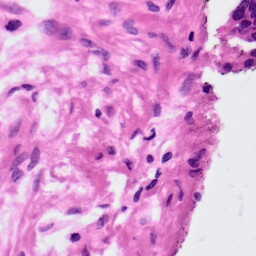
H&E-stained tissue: Ovarian